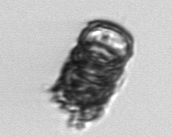
Label: Paralia_sulcata